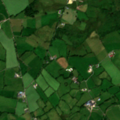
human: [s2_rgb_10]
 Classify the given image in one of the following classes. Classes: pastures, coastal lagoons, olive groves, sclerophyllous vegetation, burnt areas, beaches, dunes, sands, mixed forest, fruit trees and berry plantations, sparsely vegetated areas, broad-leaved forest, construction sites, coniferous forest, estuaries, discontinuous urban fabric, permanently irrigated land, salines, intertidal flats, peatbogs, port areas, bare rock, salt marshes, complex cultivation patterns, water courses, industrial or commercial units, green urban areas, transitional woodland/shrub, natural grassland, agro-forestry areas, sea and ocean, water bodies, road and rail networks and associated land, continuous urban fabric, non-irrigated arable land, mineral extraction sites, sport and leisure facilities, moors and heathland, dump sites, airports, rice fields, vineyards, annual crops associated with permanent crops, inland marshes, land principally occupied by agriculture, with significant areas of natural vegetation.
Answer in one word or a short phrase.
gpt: pastures, land principally occupied by agriculture, with significant areas of natural vegetation